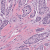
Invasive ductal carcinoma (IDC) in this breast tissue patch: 1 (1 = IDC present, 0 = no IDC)